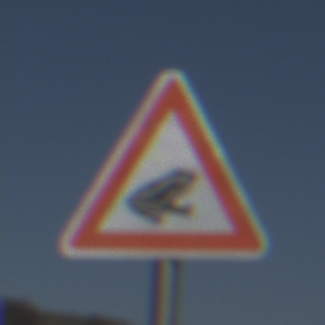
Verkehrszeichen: AmphibienwanderungLinks
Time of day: Midday
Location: Outdoor (RoadRail)
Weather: Clear
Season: Summer
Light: Natural